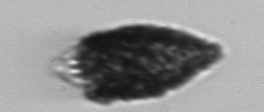
Label: Tintinnopsis